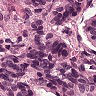
Metastatic tissue present: yes